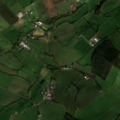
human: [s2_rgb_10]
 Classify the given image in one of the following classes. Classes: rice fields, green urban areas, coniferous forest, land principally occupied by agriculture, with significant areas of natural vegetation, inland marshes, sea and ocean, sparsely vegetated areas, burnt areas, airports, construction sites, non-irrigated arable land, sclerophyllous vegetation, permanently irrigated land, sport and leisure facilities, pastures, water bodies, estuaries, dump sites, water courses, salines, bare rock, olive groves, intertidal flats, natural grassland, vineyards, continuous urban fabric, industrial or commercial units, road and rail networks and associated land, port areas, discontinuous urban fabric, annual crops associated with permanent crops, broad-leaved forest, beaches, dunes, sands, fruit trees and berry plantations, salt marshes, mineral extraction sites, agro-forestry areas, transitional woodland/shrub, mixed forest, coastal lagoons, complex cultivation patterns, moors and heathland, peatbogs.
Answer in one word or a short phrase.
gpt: non-irrigated arable land, pastures, transitional woodland/shrub